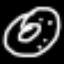
Label: donut